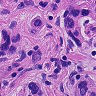
Metastatic tissue present: yes